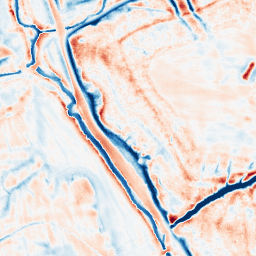
Category: edge_preserving
Decomposition family: bilateral
Decomposition parameters: d: 21
sigma_color: 25
sigma_space: 150
Upsampling method: sinc_hamming
Upsampling parameters: scale: 4
kernel_size: 16
Upsampling scale: 4